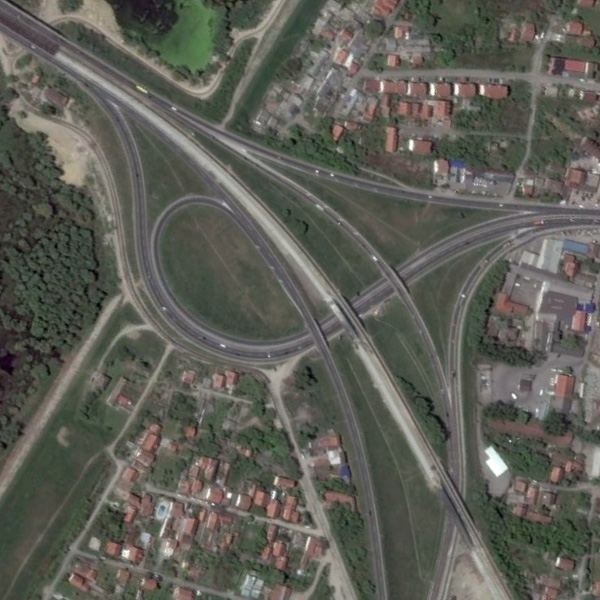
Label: Viaduct